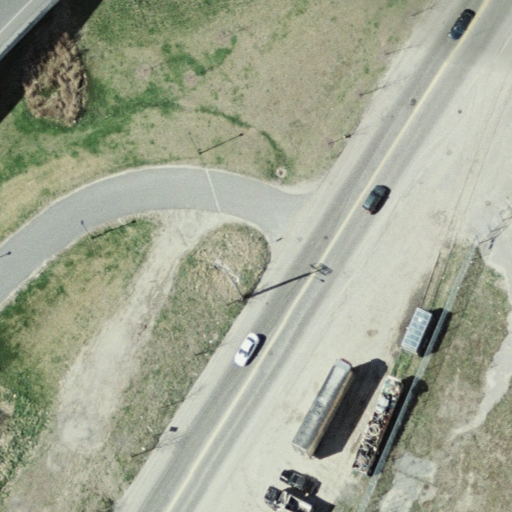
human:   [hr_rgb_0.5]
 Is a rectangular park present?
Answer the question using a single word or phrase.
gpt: yes

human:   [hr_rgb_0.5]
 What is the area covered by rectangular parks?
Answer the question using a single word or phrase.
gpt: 2578m2

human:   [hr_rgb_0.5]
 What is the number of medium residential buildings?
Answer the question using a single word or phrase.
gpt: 0

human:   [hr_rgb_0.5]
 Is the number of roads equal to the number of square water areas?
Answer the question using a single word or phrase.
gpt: no

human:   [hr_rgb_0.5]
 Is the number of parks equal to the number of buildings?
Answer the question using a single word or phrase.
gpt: no

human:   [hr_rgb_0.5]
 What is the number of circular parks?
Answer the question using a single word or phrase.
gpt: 0

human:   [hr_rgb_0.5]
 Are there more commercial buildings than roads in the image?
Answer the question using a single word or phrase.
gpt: no

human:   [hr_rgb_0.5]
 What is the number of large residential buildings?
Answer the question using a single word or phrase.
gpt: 0

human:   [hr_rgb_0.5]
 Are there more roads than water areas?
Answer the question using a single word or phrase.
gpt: yes

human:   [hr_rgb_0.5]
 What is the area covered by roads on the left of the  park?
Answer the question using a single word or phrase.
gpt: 0m2

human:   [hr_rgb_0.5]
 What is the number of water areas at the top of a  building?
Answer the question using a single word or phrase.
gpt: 0

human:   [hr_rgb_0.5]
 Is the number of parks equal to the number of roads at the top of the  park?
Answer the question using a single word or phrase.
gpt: no

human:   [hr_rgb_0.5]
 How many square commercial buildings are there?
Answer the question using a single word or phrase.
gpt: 0

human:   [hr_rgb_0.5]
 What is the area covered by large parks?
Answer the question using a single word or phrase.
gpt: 2578m2

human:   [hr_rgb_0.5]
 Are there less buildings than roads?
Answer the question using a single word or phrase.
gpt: yes

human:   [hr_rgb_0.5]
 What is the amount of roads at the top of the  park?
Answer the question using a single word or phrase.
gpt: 0

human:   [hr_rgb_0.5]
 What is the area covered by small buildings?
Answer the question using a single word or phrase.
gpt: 0m2

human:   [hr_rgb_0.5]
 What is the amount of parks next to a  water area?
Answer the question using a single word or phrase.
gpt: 0

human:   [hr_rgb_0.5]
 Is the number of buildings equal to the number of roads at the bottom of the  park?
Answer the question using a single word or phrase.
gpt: no

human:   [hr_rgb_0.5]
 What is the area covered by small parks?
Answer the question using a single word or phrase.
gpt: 0m2

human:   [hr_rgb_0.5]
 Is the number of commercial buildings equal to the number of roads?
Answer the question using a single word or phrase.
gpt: no

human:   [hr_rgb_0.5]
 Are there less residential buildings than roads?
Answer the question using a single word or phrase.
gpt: yes

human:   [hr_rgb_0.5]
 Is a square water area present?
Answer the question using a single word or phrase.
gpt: no

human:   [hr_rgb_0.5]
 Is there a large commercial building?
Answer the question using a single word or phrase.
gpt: no

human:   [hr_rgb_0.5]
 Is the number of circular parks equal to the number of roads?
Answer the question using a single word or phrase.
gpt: no

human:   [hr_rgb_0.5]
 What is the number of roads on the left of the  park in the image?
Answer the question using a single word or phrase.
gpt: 4

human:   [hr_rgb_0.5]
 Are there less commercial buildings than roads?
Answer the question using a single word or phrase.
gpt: yes

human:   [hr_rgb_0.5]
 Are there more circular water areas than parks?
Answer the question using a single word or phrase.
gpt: no

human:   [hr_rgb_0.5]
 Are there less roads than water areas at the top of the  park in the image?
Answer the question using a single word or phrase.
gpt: no

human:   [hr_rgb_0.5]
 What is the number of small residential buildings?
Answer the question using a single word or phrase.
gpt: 0

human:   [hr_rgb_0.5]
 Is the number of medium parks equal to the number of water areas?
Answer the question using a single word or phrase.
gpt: yes

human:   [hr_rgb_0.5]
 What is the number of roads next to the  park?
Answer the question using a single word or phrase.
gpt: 4

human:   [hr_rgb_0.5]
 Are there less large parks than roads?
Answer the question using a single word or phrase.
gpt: yes

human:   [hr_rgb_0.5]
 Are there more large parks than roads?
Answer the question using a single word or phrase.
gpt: no

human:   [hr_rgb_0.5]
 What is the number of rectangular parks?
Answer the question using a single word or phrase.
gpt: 1

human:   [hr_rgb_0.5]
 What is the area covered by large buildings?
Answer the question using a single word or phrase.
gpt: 0m2